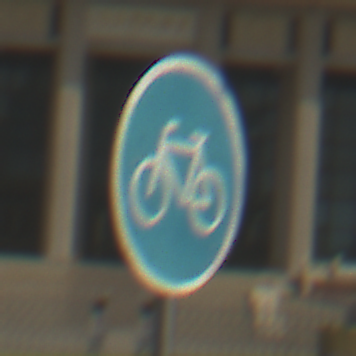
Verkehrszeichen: Radweg
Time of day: MorningAfternoon
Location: Outdoor (Suburban)
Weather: Clear
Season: NotSpecified
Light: Natural